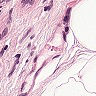
Metastatic tissue present: no